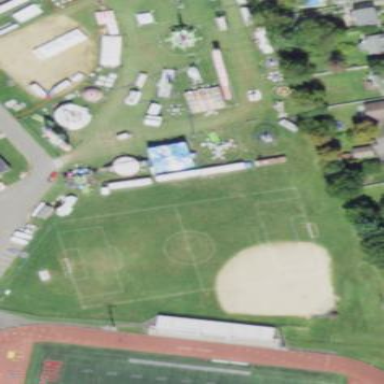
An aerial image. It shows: Recreation ground.